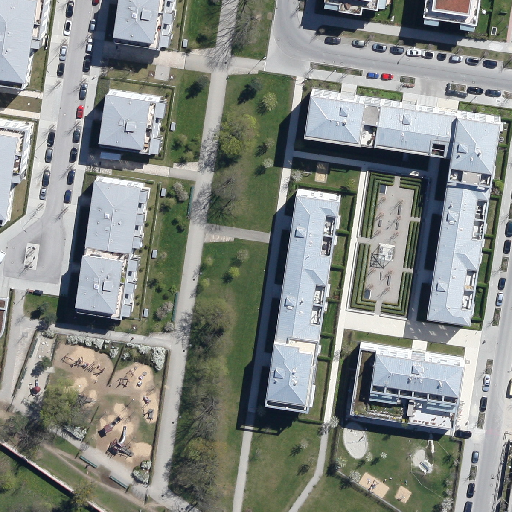
Referring expression: vehicle in the parking area